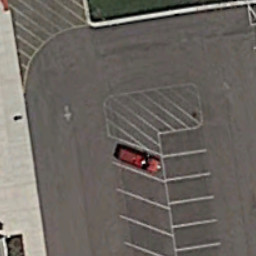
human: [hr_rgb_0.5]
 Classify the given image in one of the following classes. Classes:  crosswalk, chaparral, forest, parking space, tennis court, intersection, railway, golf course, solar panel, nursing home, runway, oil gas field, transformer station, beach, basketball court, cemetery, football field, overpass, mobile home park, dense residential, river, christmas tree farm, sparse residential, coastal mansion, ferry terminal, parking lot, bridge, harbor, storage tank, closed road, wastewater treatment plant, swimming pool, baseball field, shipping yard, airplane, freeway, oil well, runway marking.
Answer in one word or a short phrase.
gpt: parking space